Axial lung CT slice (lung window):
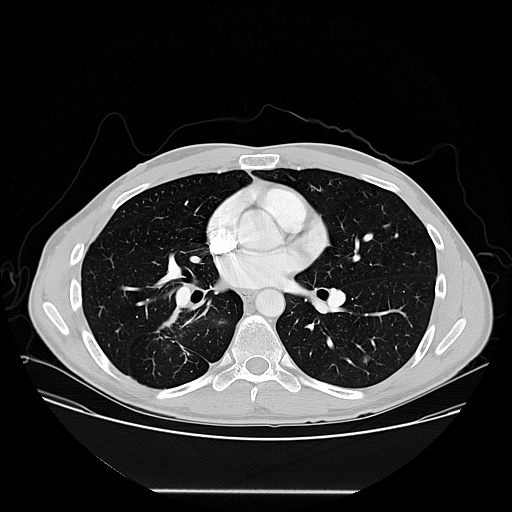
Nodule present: yes
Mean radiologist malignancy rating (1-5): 3.25